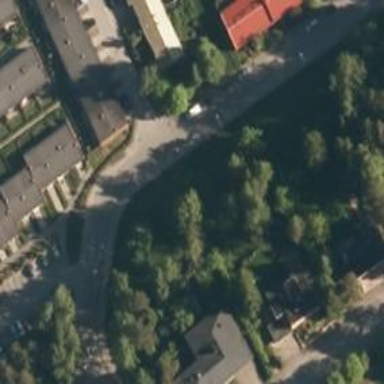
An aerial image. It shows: Asphalt cycleway.